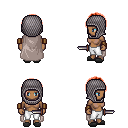
a pixel art fantasy rpg character, female body template, human, dark skin, gray cape, white pants, red parted hairstyle, chain hood, leather bracers, gray slippers, dagger, four views (front, back, left, right), 2x2 character sprite sheet, small pixel art, hard edges, no anti-aliasing